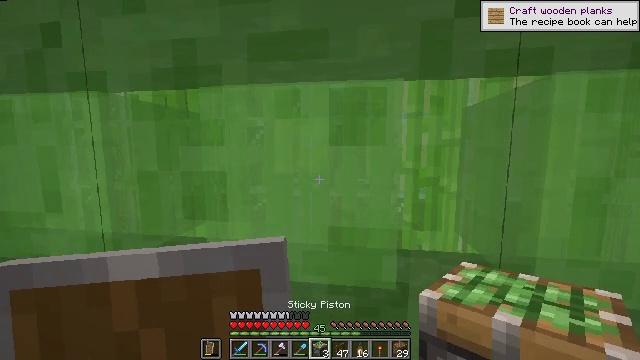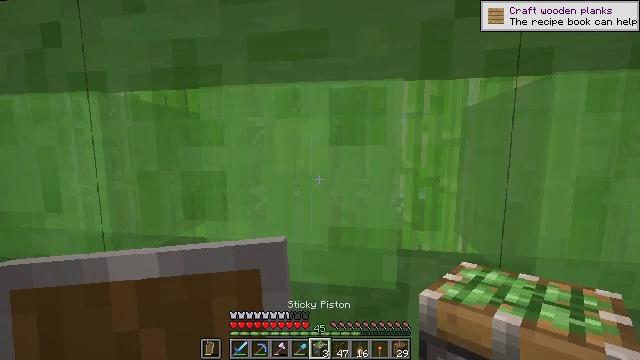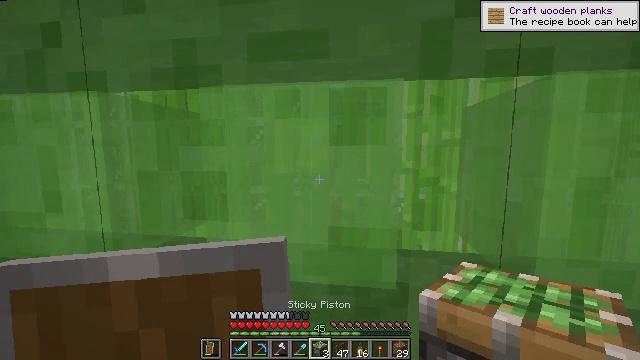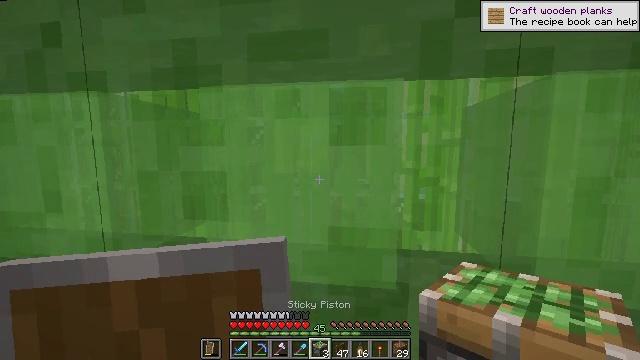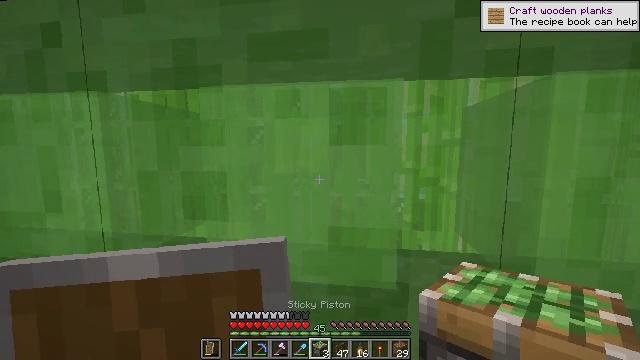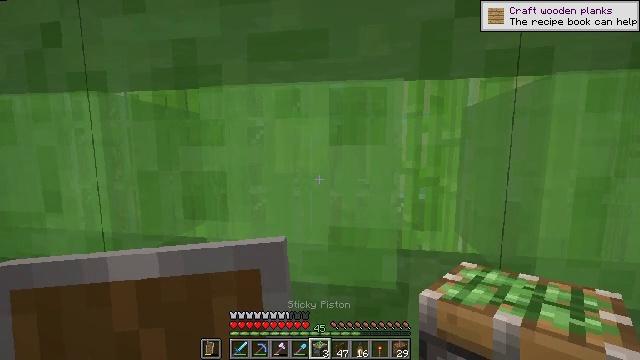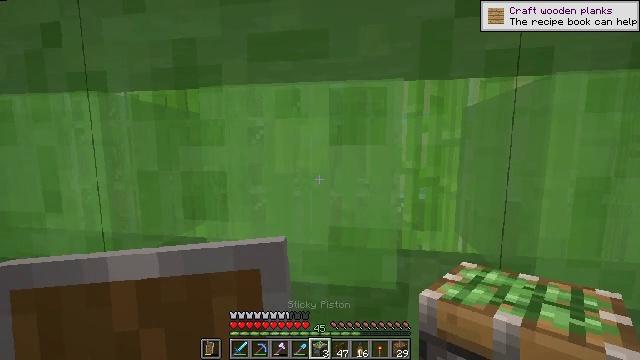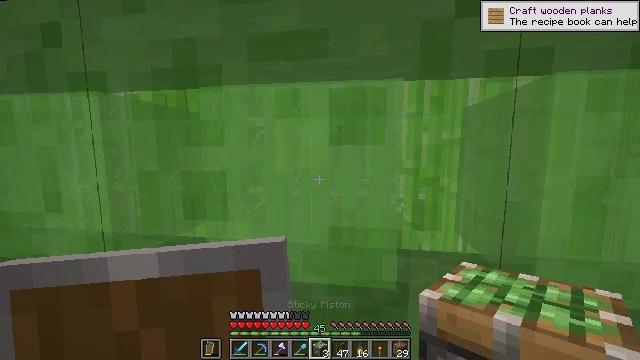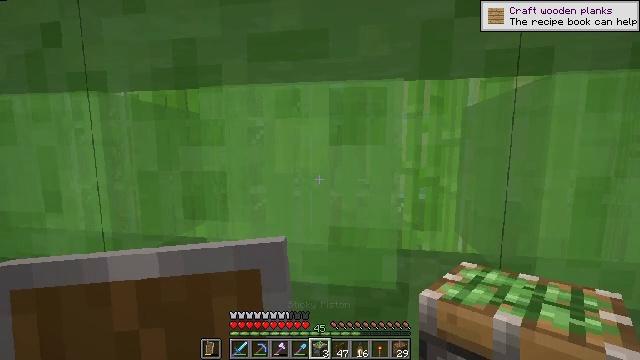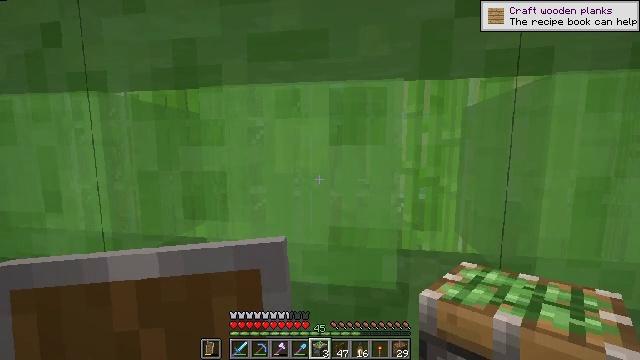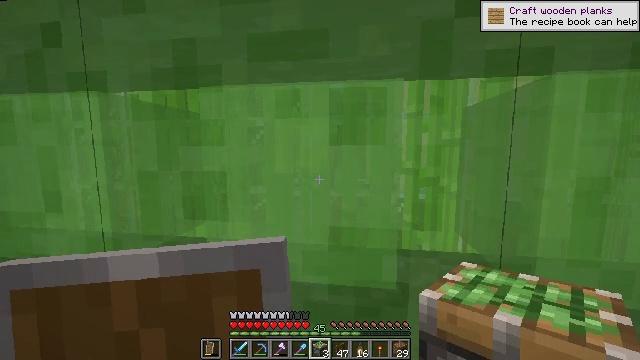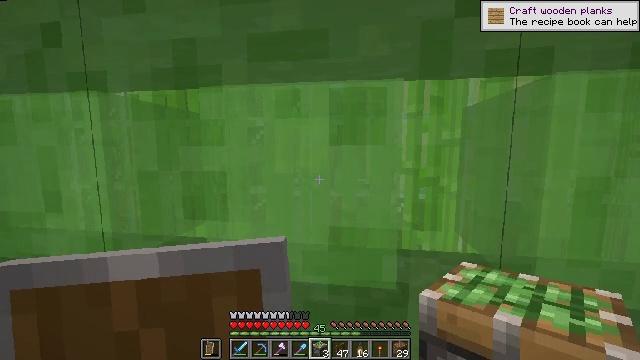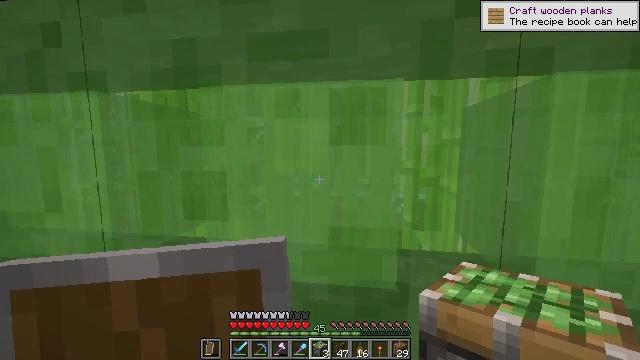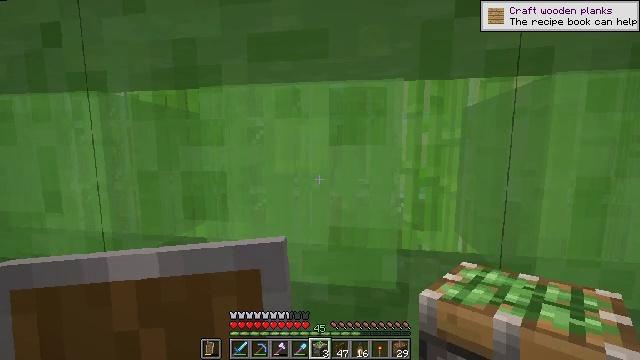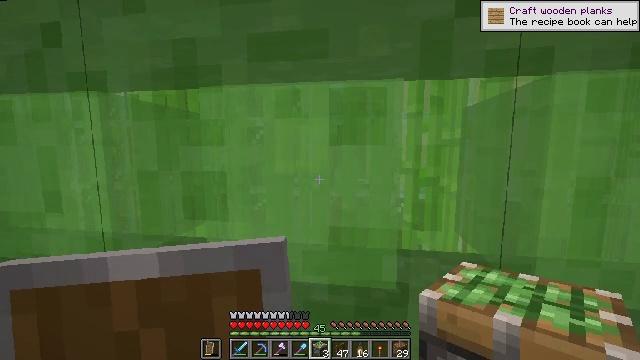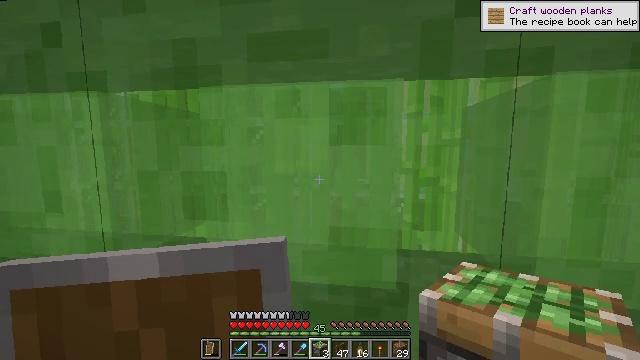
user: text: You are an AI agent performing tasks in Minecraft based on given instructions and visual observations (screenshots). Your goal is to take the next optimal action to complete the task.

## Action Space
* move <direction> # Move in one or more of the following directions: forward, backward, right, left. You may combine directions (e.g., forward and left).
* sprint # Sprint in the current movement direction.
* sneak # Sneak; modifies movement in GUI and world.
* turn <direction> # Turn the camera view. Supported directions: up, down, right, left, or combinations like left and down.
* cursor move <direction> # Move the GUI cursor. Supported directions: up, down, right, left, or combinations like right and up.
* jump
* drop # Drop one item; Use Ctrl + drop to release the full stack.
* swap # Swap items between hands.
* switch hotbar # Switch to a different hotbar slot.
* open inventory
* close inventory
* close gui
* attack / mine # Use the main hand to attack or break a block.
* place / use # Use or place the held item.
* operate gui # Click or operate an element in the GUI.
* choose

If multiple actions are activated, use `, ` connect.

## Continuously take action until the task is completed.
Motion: motion action
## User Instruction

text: Mine the slime block with your hand or tool.
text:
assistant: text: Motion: no_op
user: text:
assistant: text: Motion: no_op
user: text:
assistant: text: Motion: no_op
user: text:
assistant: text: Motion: no_op
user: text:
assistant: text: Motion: no_op
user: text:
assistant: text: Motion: no_op
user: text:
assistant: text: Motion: no_op
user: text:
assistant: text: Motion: no_op
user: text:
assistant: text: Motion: no_op
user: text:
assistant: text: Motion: no_op
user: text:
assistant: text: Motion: no_op
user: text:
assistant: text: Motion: no_op
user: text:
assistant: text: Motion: no_op
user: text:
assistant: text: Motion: no_op
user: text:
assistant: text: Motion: no_op
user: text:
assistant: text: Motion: no_op
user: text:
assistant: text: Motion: no_op
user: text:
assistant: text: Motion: no_op
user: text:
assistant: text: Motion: no_op
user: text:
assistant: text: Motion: no_op
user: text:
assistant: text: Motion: no_op
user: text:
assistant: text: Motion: no_op
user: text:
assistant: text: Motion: no_op
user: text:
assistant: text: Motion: no_op
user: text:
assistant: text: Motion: turn down
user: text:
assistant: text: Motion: no_op
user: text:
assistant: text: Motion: no_op
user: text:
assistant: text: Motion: no_op
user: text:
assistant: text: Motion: no_op
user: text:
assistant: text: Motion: no_op